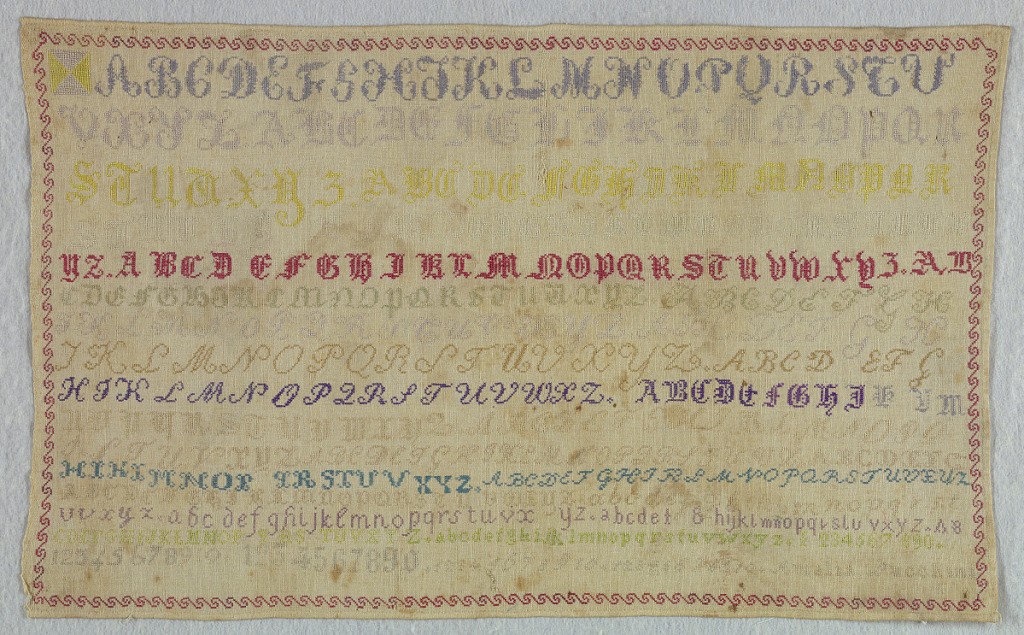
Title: Sampler
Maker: Amalia Luccini, Italian
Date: late 19th century
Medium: silk embroidery on cotton foundation Technique: embroidered in cross stitches on plain weave foundation
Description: Twenty alphabets in bright colors within a curving border.  Numbers are at the bottom.